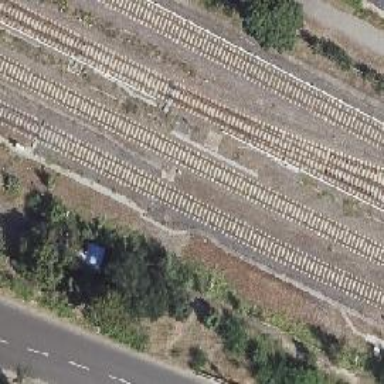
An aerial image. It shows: Solitary milestone along the railway.